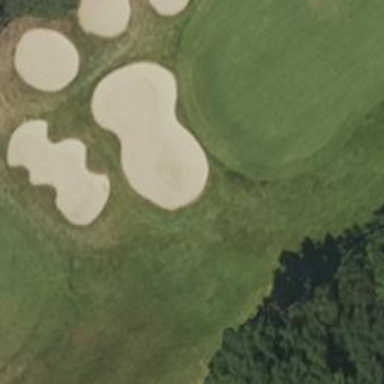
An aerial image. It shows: Golf bunker.